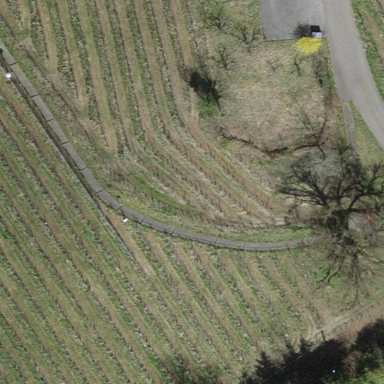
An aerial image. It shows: Vineyard where grapes are grown.